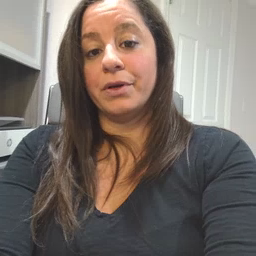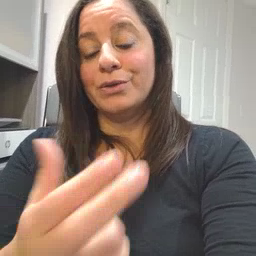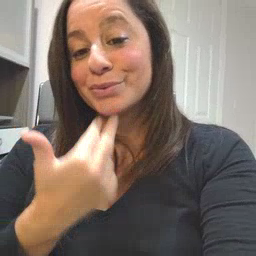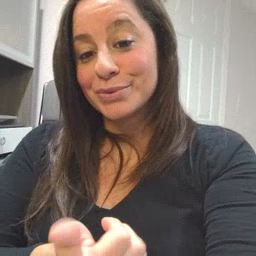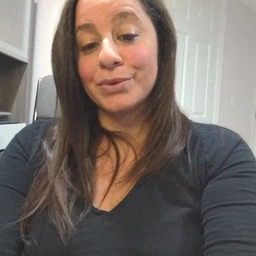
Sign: cute